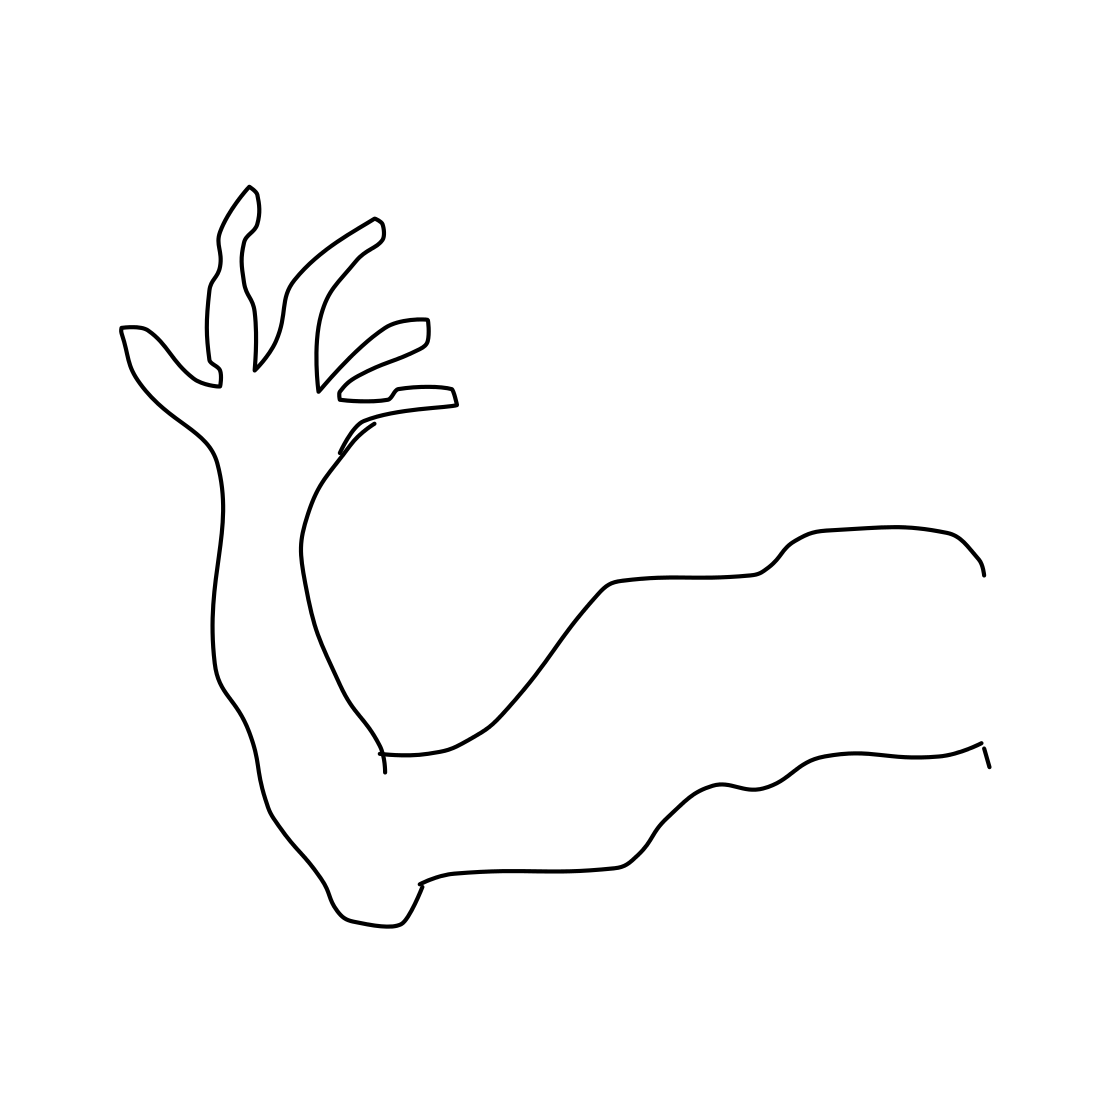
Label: arm